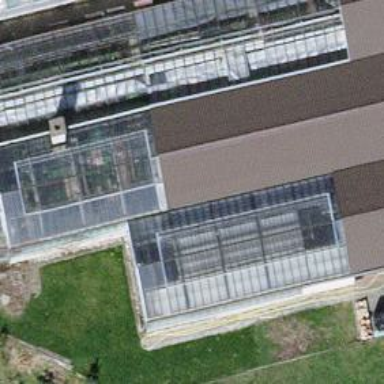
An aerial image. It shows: Greenhouse.